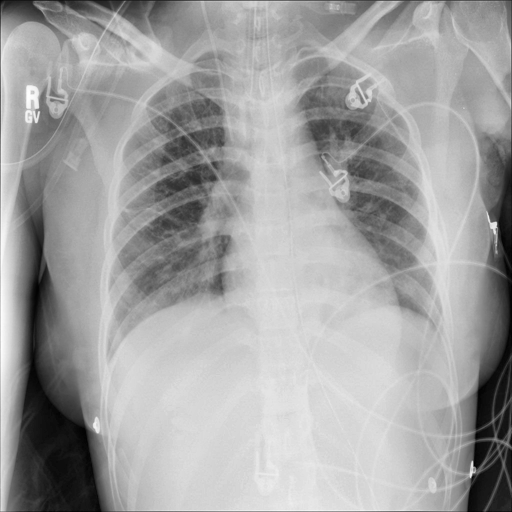
Finding: NORMAL